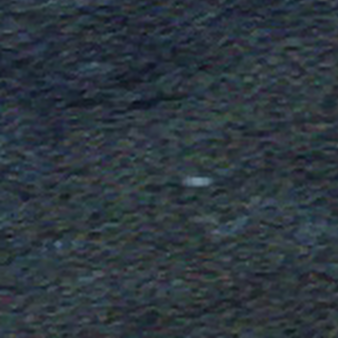
Label: other